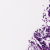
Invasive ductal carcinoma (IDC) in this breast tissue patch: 1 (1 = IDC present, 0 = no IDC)